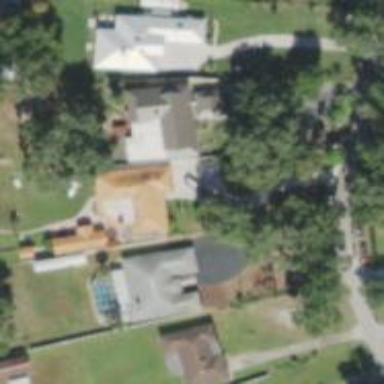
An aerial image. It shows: Driveway.